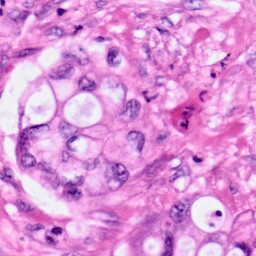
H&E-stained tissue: Pancreatic